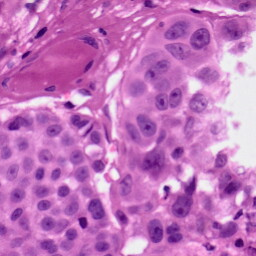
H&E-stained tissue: Skin